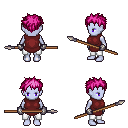
a pixel art fantasy rpg character, female body template, dark elf, purple skin, maroon tunic, white pants, pink bedhead hairstyle, metal gloves, spear, four views (front, back, left, right), 2x2 character sprite sheet, small pixel art, hard edges, no anti-aliasing